Question: JSONStore from work light IBM has a feature so that If you set the usr and password for sqlite by doing following :
'''
JSONStoreOpenOptions* options = [JSONStoreOpenOptions new];
[options setUsername:@"usr"];
[options setPassword:@"pwd"];
//Open the collections.
[[JSONStore sharedInstance] openCollections:@[people] withOptions:options error:nil];
[[JSONStore sharedInstance] openCollections:@[orders] withOptions:options error:nil];
'''
And then If you want to access the data base using third party app ( such as mesaSqlite ), you will get this message

My question is
'''
if using core data library to store info. Are there any ways to secure
the info like worklight IBM does ?
'''
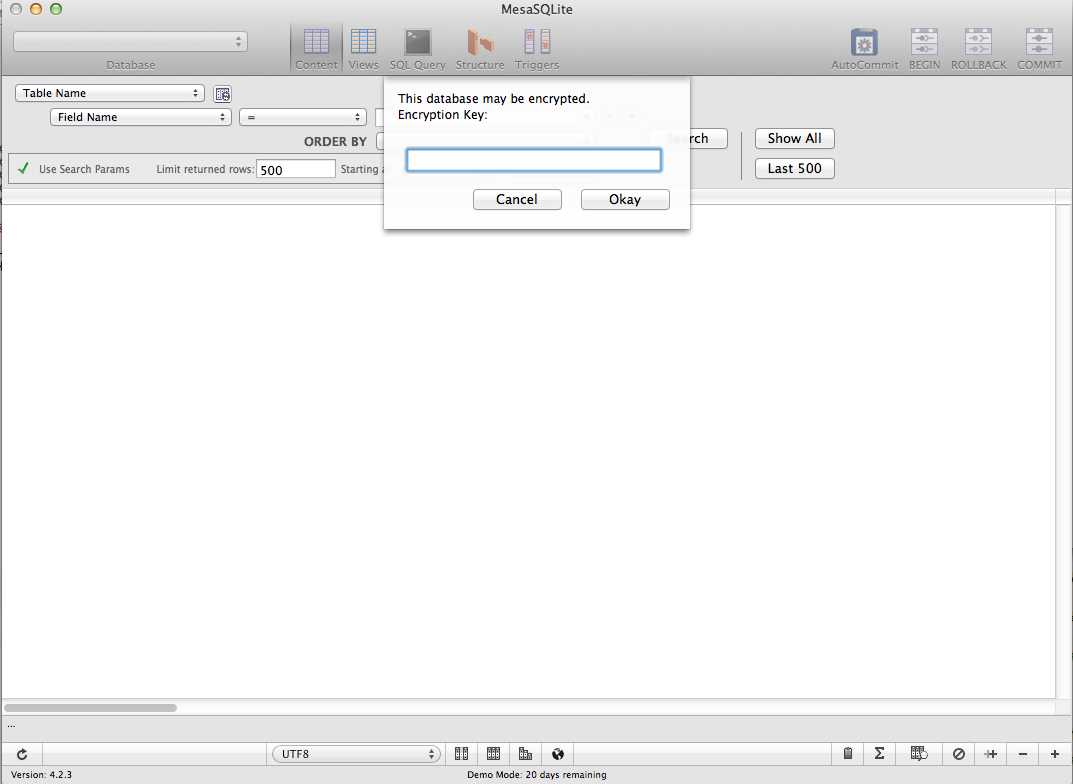
Answer: You can read about Core Data security <URL>
"Core Data makes no guarantees regarding the security of persistent stores from untrusted sources and cannot detect whether files have been maliciously modified. The SQLite store offers slightly better security than the XML and binary stores, but it should not be considered inherently secure. Note that you should also consider the security of store metadata since it is possible for data archived in the metadata to be tampered with independently of the store data. If you want to ensure data security, you should use a technology such as an encrypted disk image.
"
Maybe checkout out the <URL> project on Github.
I have never tried to use it but it claims to provide "a Core Data store that encrypts all data that is persisted. Besides the initial setup, the usage is exactly the same as Core Data and can be used in existing projects that use Core Data."